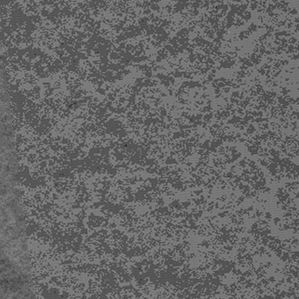
Label: frost